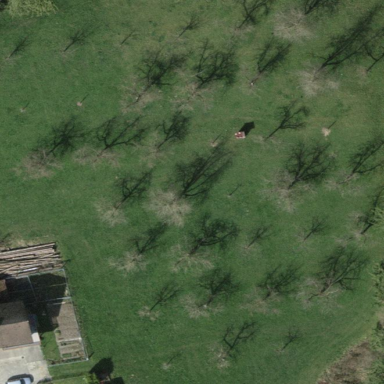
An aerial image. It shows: Orchard.